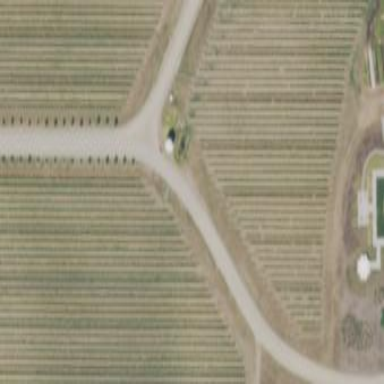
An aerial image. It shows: Vineyard with grape crops.